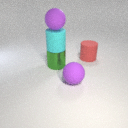
large green metal cylinder below large cyan rubber cylinder